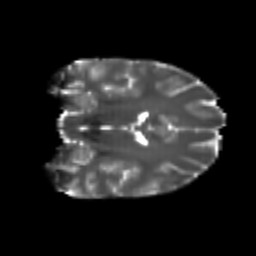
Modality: T2w
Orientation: coronal
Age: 23
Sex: female
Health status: healthy
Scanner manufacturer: philips
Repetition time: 7.386 s
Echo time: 0.08599 s